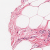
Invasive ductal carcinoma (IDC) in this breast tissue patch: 0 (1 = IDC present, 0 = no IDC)